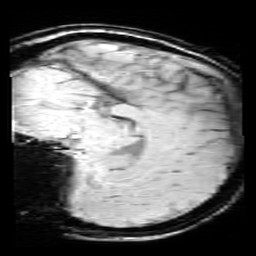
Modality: SWI
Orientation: sagittal
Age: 11
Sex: male
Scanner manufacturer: siemens
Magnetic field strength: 3 T
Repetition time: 0.027 s
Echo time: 0.02 s